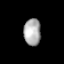
Tissue: lung
Cell type: Endothelial cells
Senescence score: 0.5541
Nuclear area (px): 448
Mean DAPI intensity: 171.804